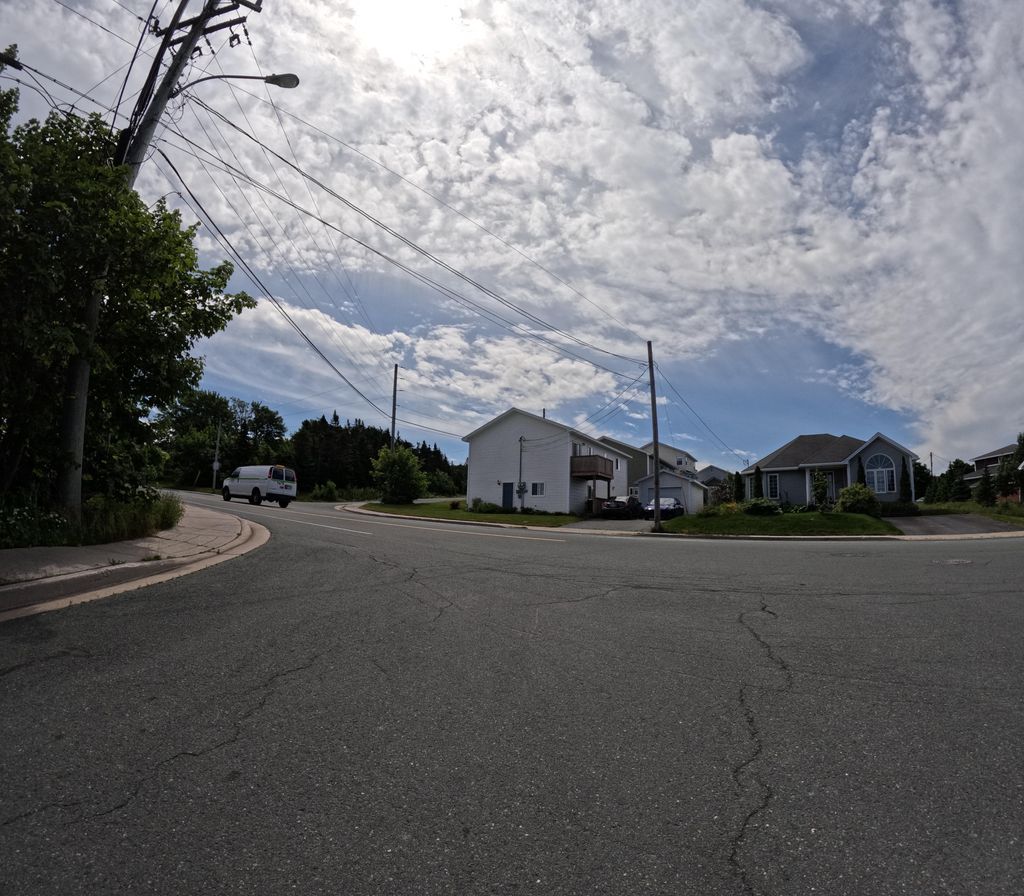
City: st_johns